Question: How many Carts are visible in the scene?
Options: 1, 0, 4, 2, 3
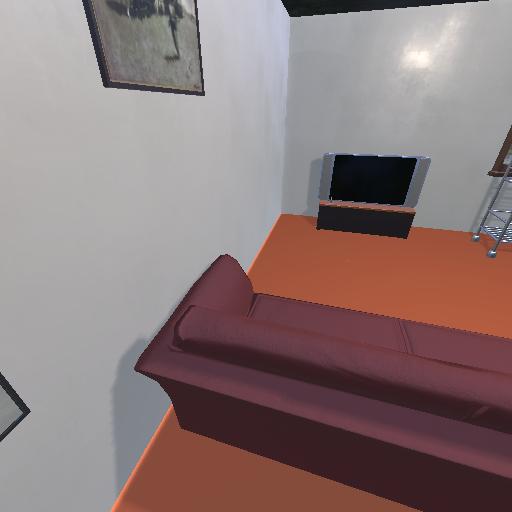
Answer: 1